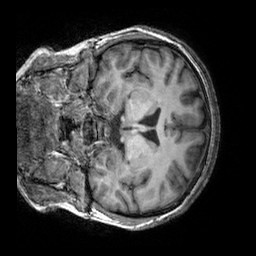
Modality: T1w
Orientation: coronal
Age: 44
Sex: female
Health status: healthy
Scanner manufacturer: siemens
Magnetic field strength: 3 T
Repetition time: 2.3 s
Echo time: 0.00303 s